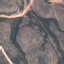
Land use / land cover: HerbaceousVegetation